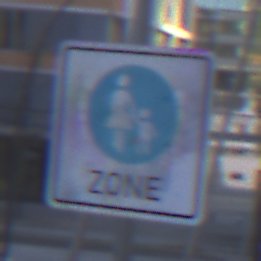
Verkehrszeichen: BeginnFussgaengerzone
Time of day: SunriseSunset
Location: Outdoor (Urban)
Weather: Clear
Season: NotSpecified
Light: Natural